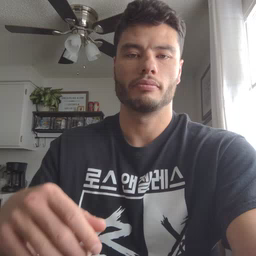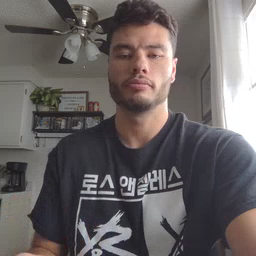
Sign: owl